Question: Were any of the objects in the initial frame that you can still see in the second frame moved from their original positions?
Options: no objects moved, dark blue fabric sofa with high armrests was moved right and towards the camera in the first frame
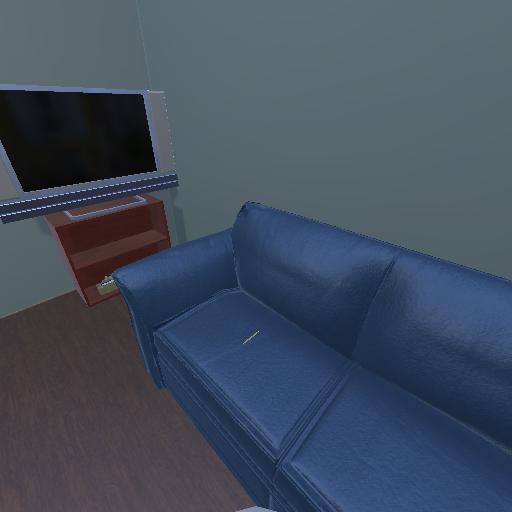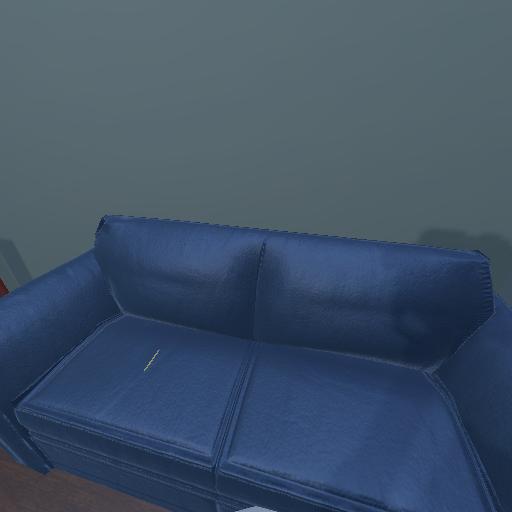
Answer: no objects moved